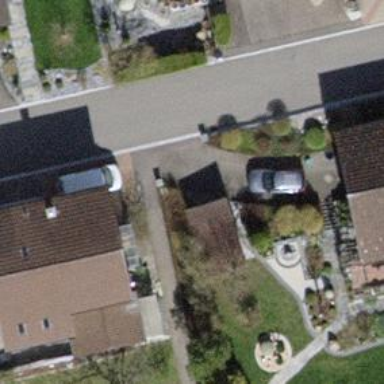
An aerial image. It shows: Detached building with gabled roof.